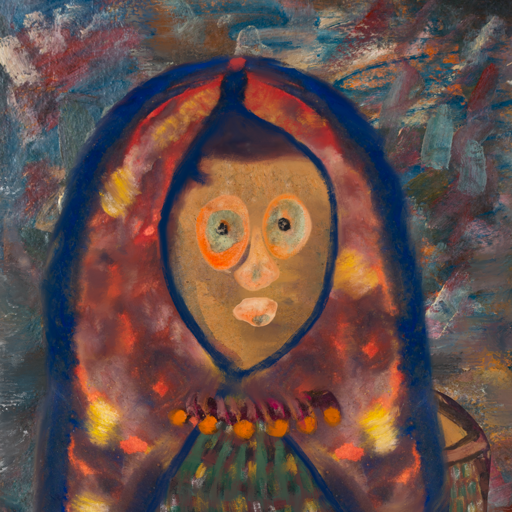
Background: Boggyland, Head And Neck Front: In_The_Sun, Face Front: Childish, Bust: After_Raid, Hair Front: Blank, Head Accessory: Mother_And_Son_Mother_Scarf, Second Necklace: Blank, Necklace: Doll, Baby: Blank